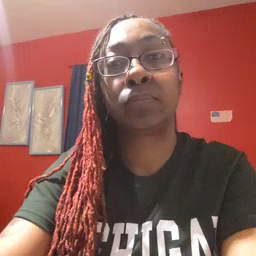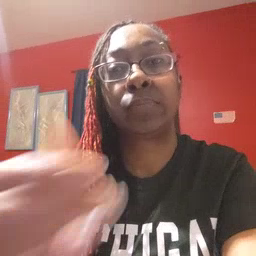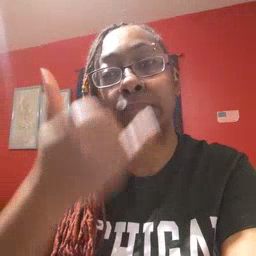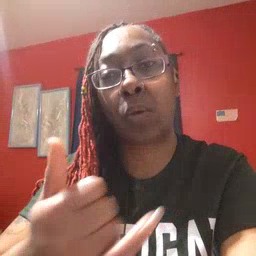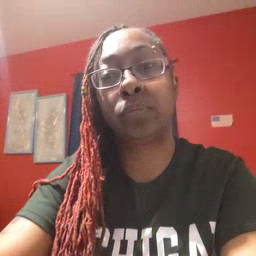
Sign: now